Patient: sex F, age 69
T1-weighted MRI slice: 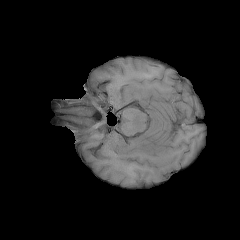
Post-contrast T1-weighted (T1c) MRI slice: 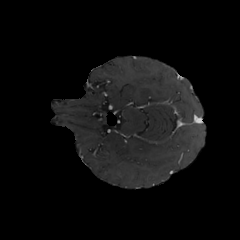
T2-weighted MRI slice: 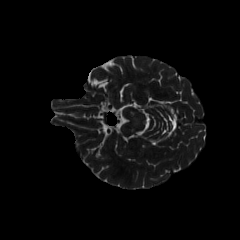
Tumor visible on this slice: no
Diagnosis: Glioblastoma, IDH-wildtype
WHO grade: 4